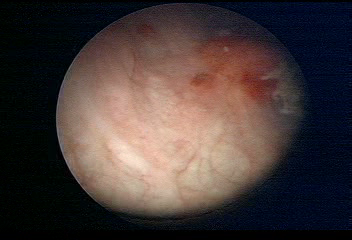
Modality: WLC
Class: Malignant
Subclass: HighGradePapillary
Lesion: L1
Stage: T1
Morphology: Papillary
Bladder cancer association: Yes
Annotated structures: Tumor